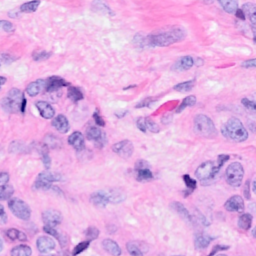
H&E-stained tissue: Breast